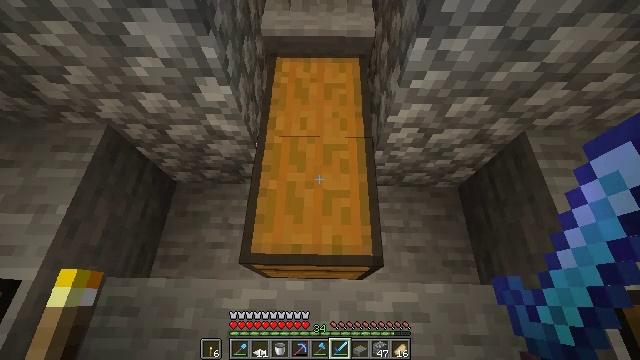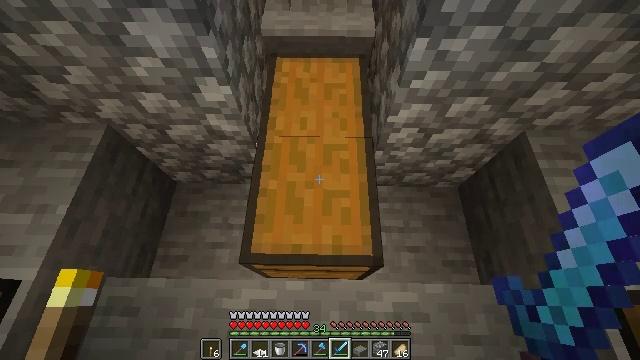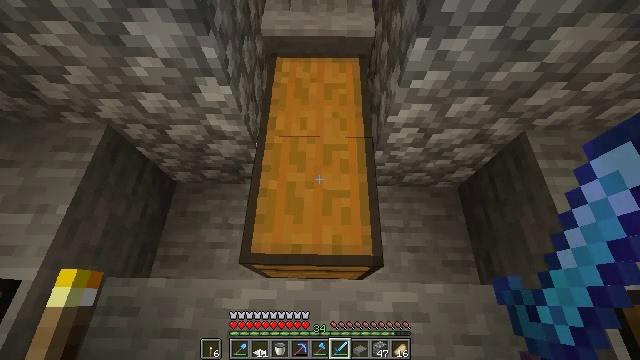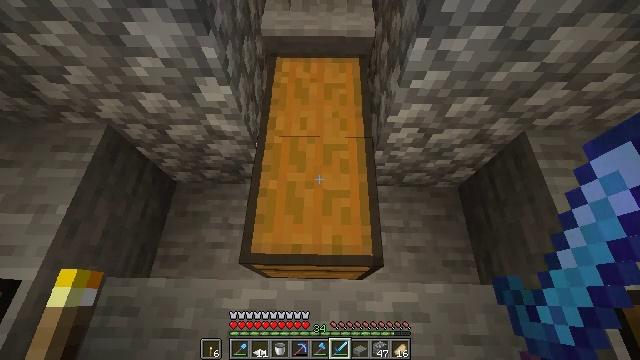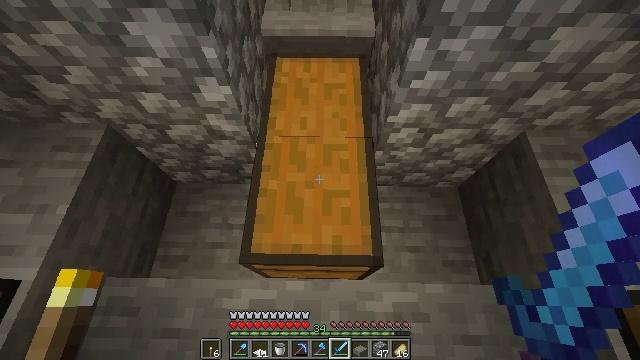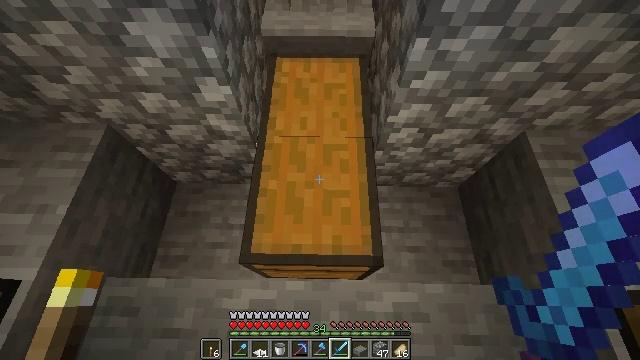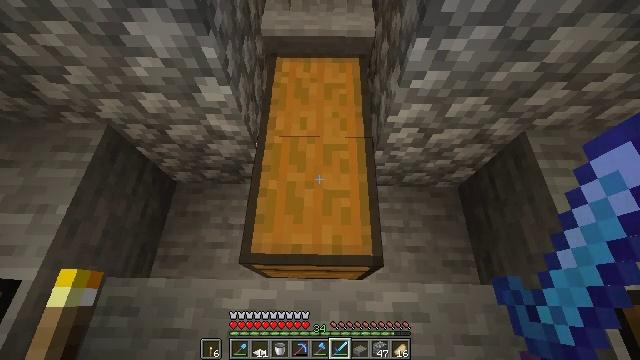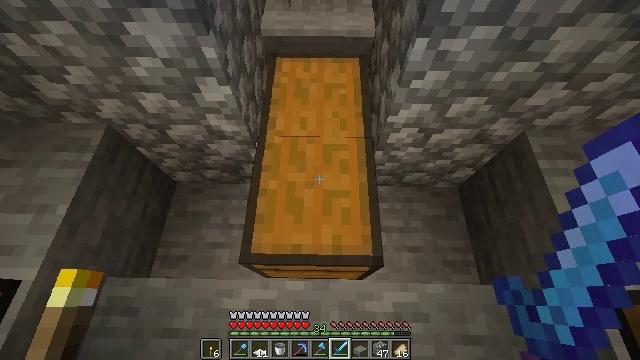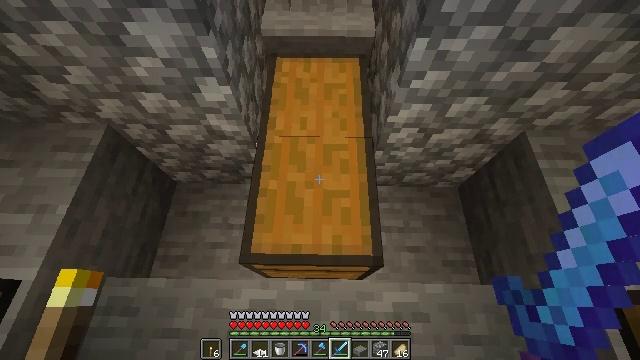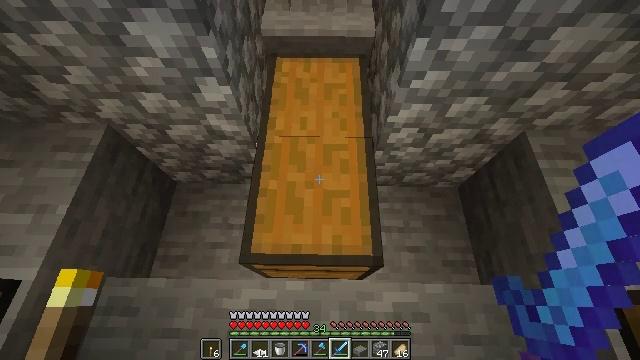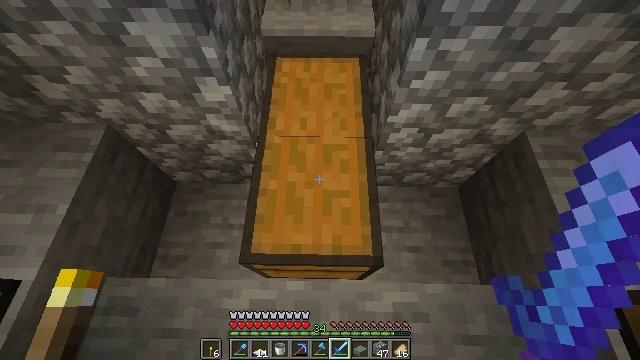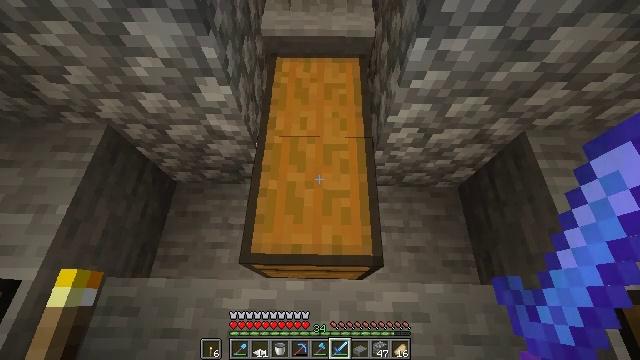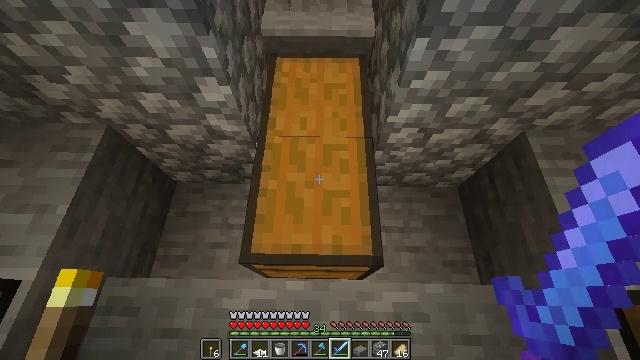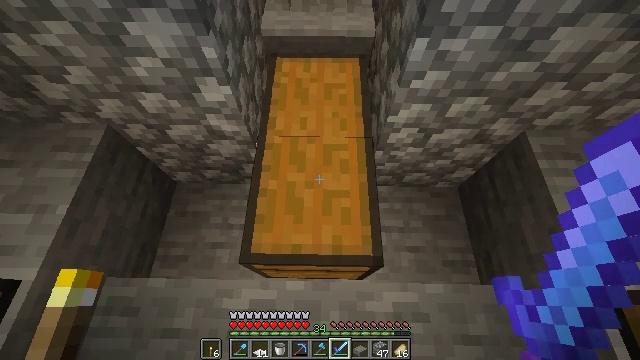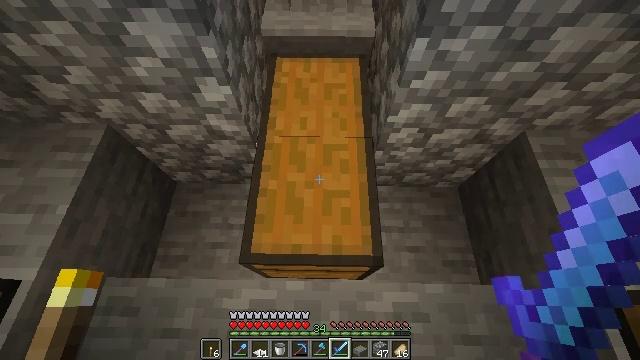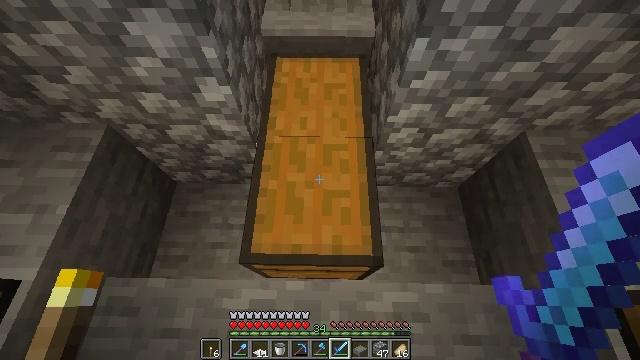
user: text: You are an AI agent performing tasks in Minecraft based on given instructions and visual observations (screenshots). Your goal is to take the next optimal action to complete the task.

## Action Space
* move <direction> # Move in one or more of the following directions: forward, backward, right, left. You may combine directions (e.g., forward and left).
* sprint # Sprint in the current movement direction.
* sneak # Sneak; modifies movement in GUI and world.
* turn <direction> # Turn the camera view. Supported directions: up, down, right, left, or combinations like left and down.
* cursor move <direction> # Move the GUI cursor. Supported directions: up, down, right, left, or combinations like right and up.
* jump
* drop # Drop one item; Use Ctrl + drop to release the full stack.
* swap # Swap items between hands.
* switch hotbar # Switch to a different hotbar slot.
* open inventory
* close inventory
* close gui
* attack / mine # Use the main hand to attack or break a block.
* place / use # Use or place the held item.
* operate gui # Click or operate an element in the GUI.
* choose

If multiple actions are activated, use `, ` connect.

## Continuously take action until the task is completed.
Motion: motion action
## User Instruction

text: Remove a diamond sword from the inventory.
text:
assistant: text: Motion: no_op
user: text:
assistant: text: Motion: no_op
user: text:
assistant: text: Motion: no_op
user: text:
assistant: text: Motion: no_op
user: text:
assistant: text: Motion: no_op
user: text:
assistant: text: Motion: no_op
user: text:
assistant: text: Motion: no_op
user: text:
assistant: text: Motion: no_op
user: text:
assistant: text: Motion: no_op
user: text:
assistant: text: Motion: no_op
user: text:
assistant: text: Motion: no_op
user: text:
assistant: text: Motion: no_op
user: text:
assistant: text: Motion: no_op
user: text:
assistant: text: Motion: no_op
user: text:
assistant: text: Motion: no_op
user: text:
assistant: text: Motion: no_op
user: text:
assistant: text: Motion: no_op
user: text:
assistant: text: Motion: no_op
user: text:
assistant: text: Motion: no_op
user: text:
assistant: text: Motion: no_op
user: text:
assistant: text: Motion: no_op
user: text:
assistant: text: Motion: no_op
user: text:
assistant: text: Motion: no_op
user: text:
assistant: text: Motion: no_op
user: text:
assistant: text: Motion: no_op
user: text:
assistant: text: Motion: no_op
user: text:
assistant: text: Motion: no_op
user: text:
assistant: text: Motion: no_op
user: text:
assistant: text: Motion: no_op
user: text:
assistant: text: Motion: no_op